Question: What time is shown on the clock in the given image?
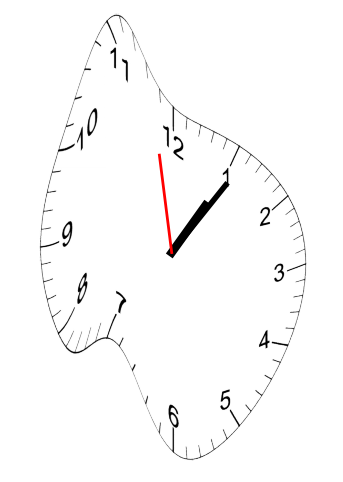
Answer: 01:05:58